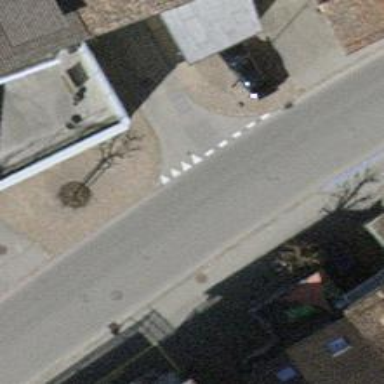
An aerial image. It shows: Road with "give way" sign.